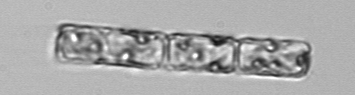
Label: Guinardia_delicatula